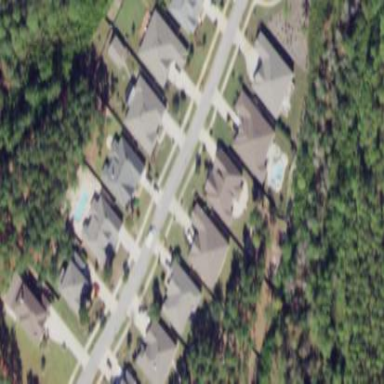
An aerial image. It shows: Single-family residential area.